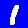
Digit: 1